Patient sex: F
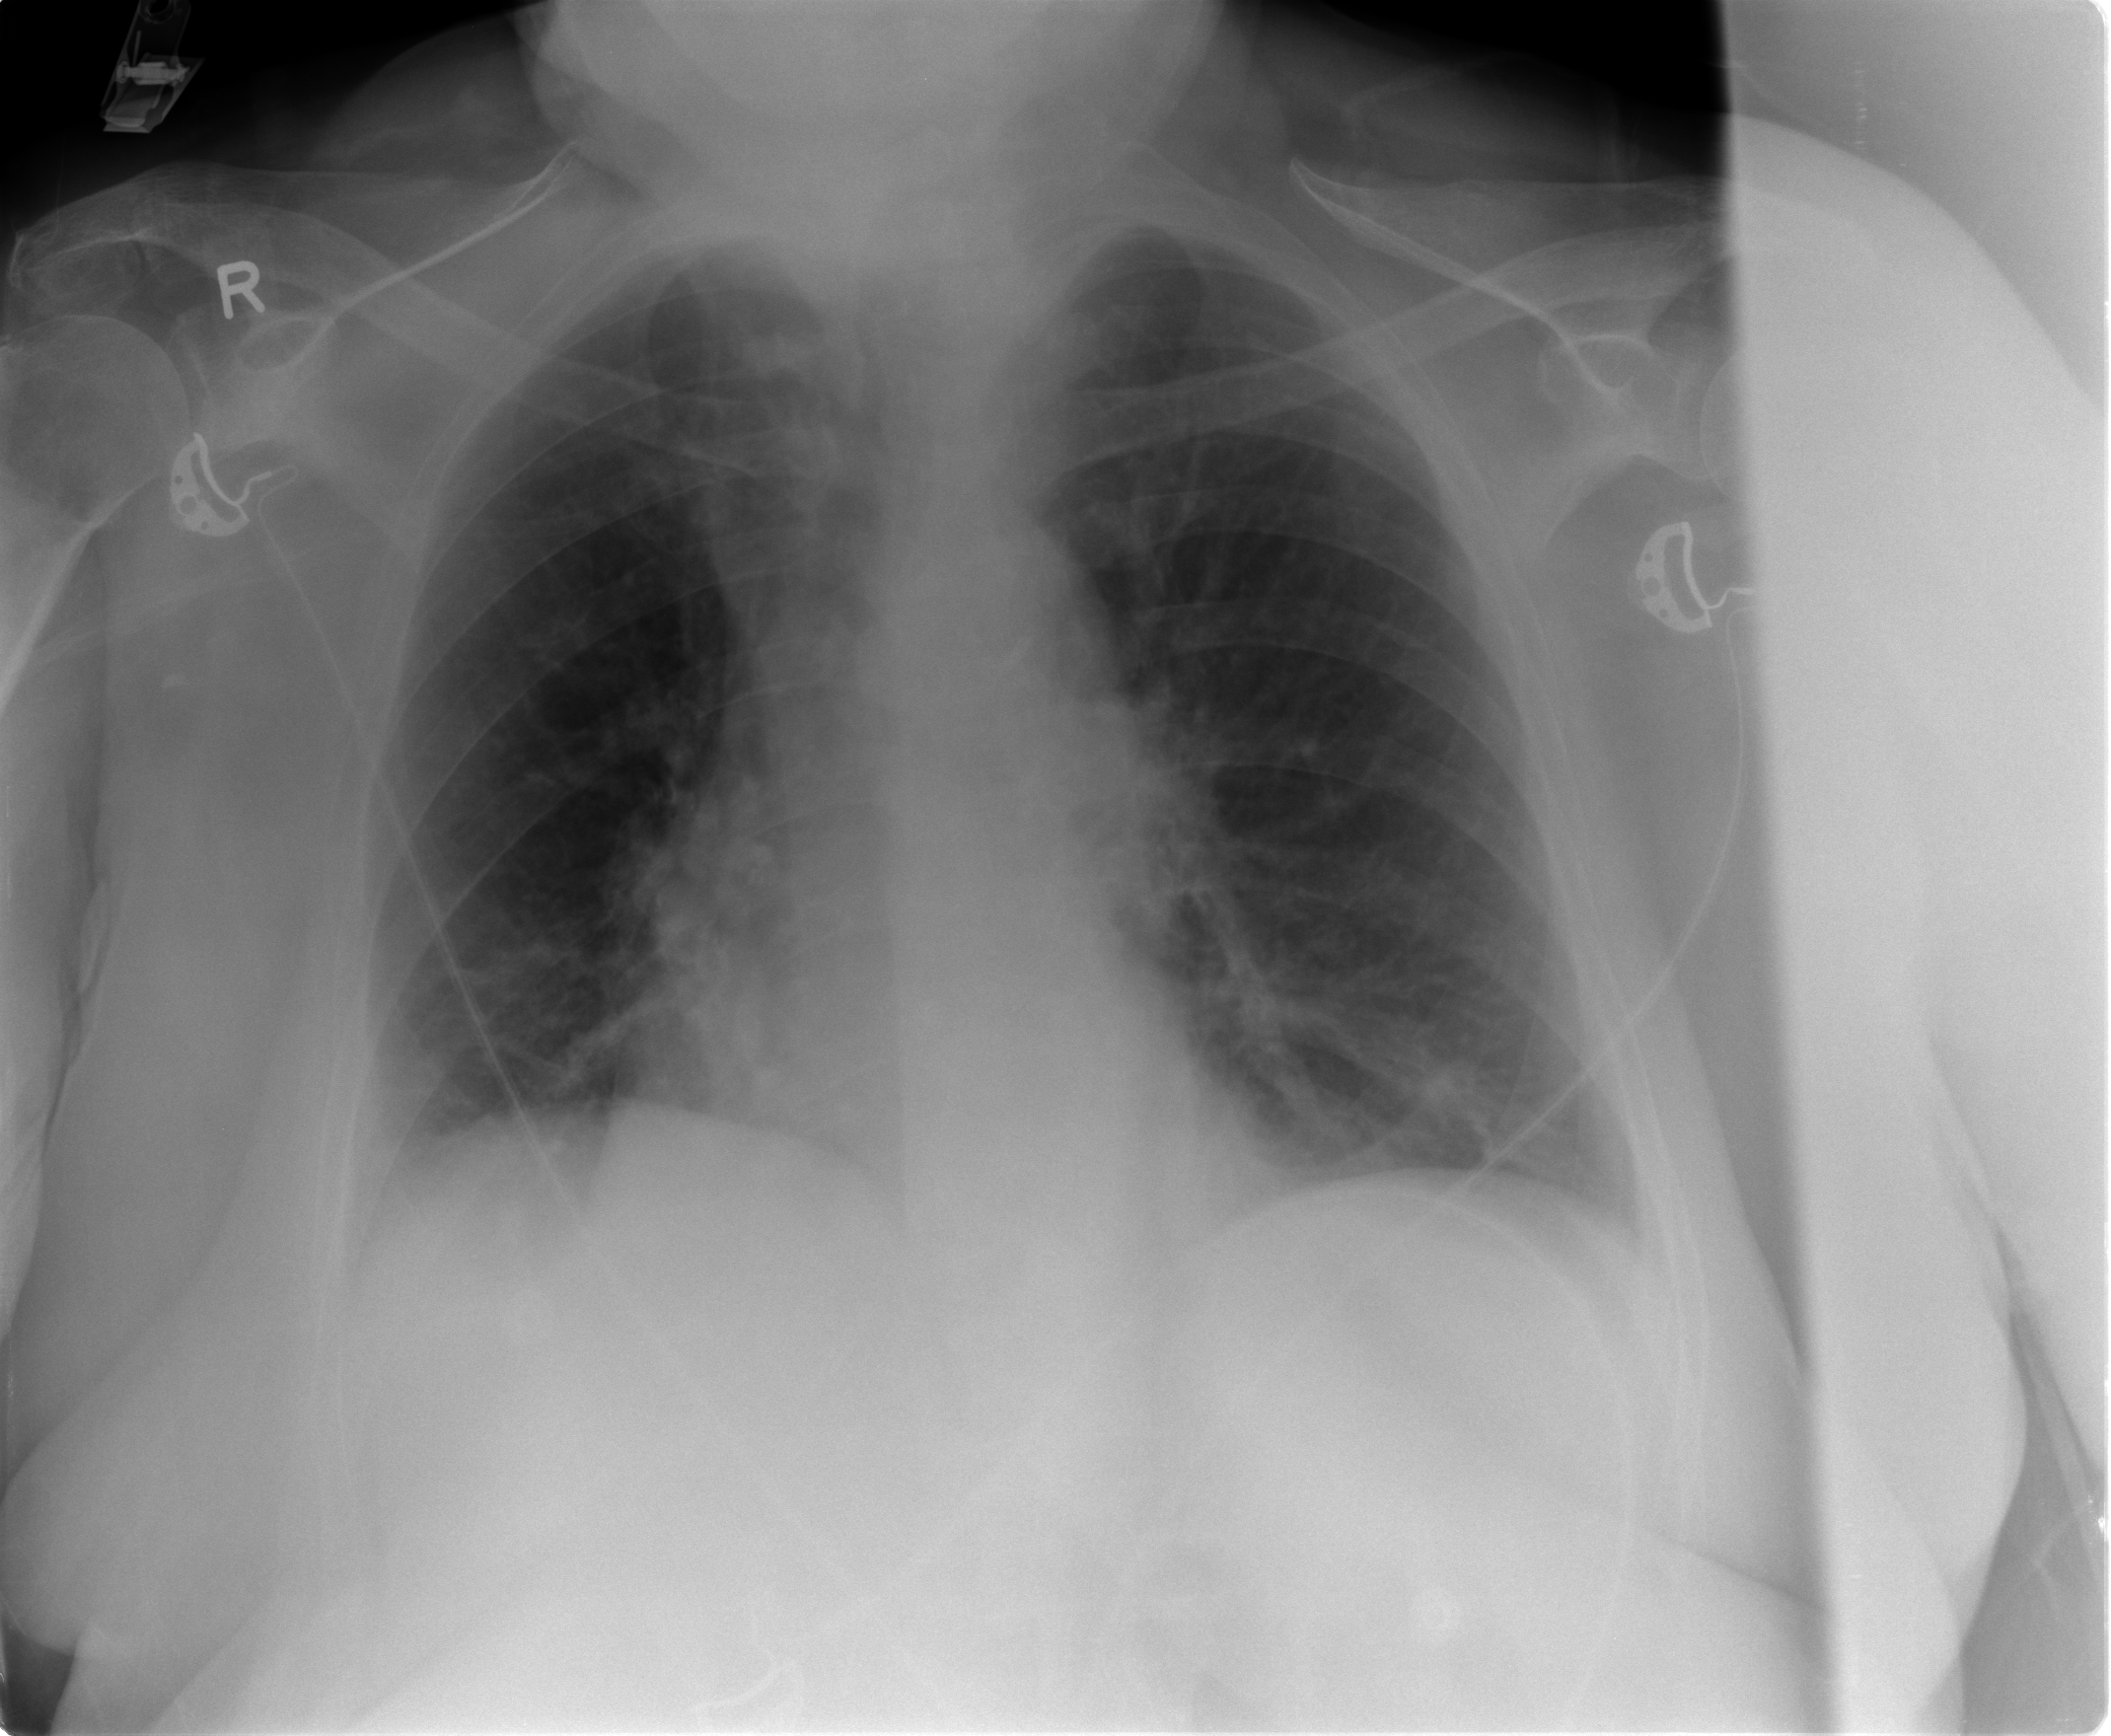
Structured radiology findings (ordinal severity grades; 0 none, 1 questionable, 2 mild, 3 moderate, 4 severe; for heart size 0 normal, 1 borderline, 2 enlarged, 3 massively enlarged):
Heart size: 0
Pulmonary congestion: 1
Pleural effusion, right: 2
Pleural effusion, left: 1
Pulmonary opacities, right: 0
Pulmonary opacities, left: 0
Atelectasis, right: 2
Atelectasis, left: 1